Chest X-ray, PA view. Patient: 47 years old, sex M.
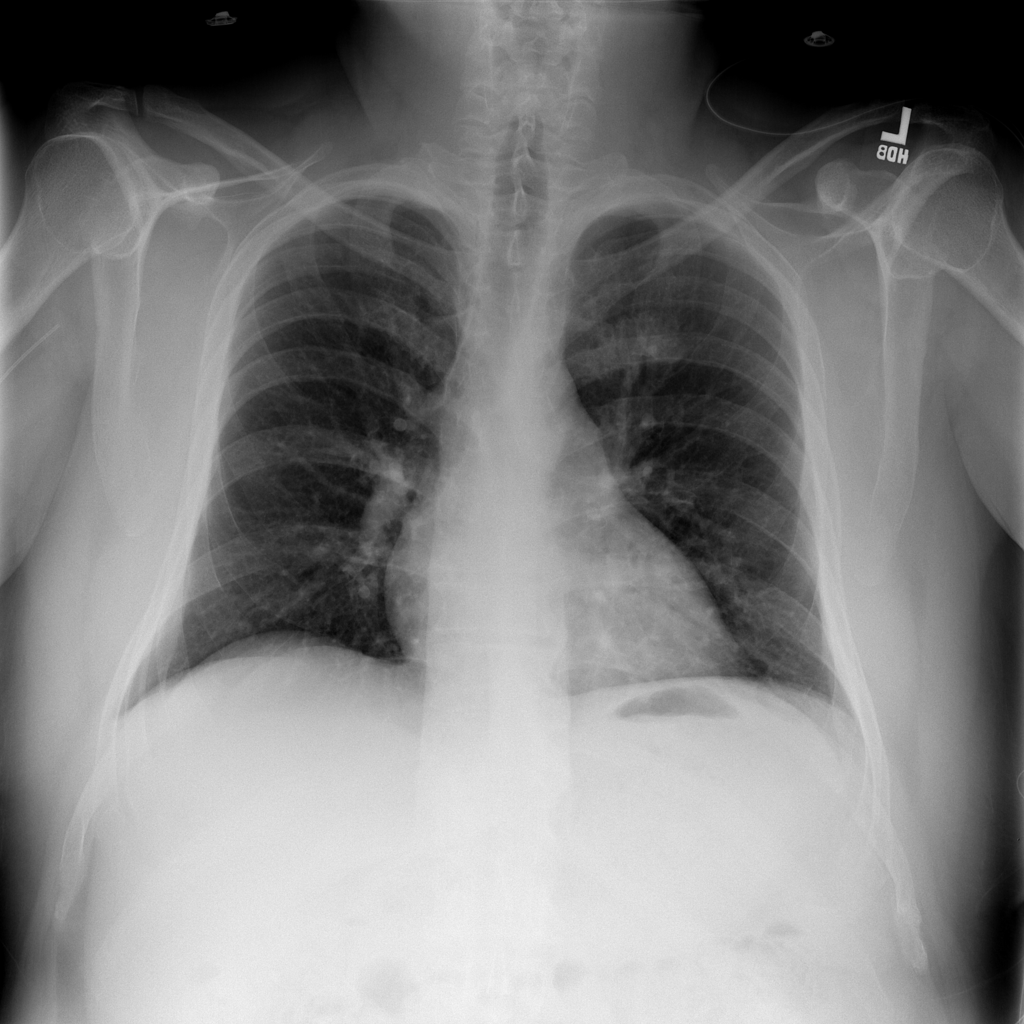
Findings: No Finding